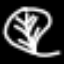
Label: leaf